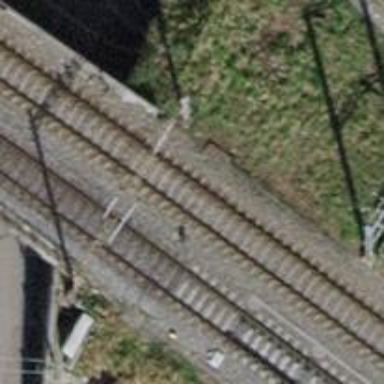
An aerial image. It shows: Single-track electrified railway with contact line.